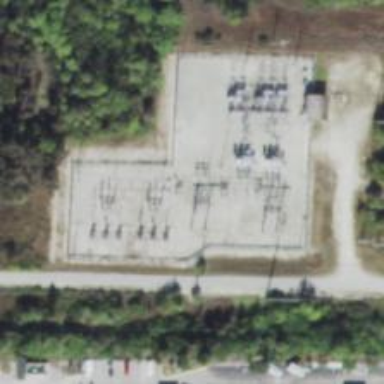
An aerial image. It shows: Switch for power supply.